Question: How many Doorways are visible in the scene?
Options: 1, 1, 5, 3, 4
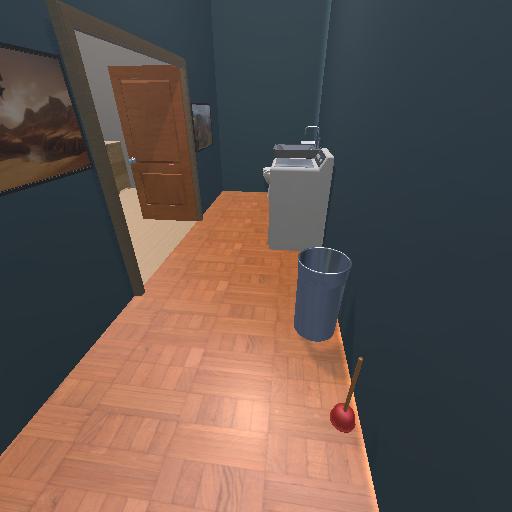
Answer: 1